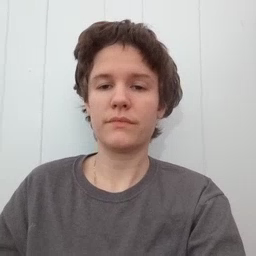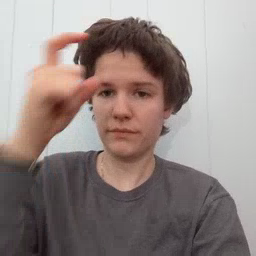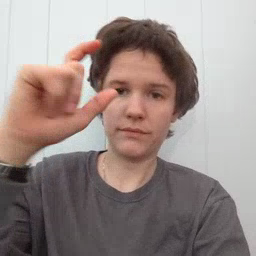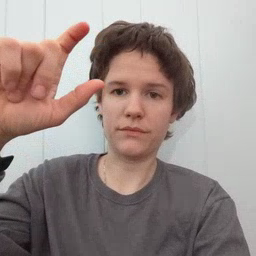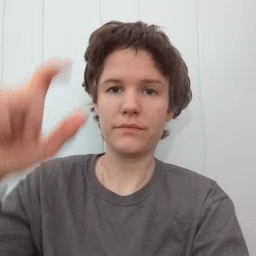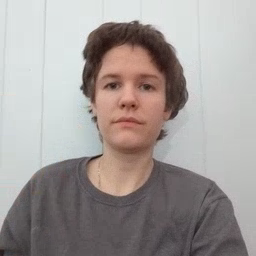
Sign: moon